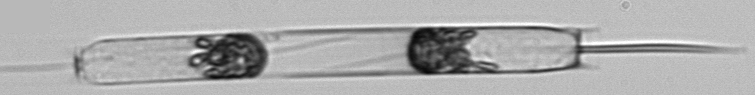
Label: Ditylum_brightwellii